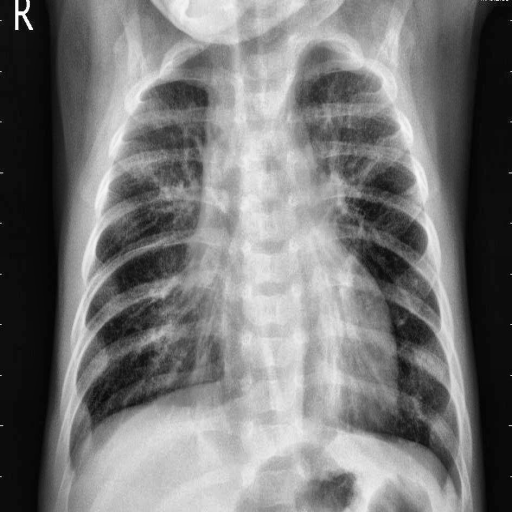
Finding: PNEUMONIA